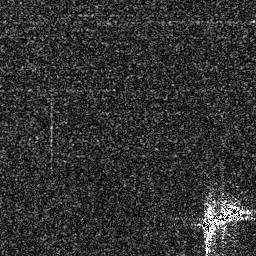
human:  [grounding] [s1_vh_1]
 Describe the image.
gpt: In the satellite image, there is  <ref>1 medium ship </ref> <box>[[76, 78, 94, 91, 0]]</box> located at bottom right.